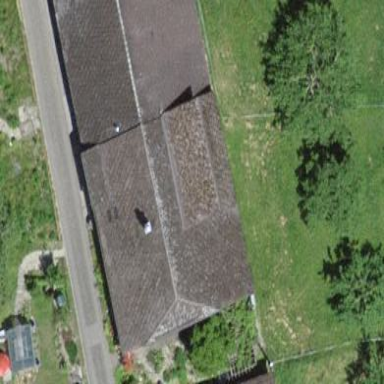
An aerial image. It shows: Farm building.